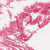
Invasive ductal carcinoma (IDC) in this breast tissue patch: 0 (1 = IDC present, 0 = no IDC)